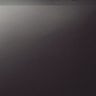
Metastatic tissue present: no